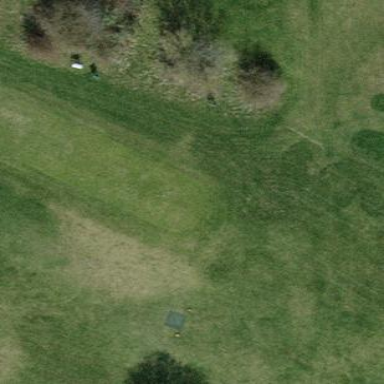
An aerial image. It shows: Grass area designated as golf tee.